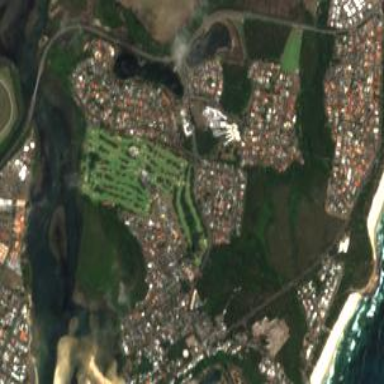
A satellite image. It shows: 18-hole golf course situated within leisure land.